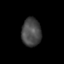
Tissue: skin
Cell type: Epithelial cells
Senescence score: 0.877
Nuclear area (px): 536
Mean DAPI intensity: 71.782